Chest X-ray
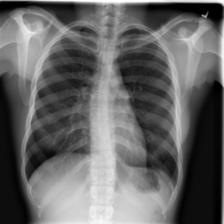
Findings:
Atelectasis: negative
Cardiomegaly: negative
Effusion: negative
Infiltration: negative
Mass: negative
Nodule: negative
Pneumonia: negative
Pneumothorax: negative
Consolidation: negative
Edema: negative
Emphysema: negative
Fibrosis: negative
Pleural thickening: negative
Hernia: negative